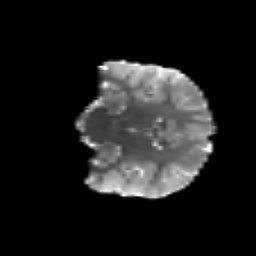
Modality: T2w
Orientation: coronal
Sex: male
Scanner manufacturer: siemens
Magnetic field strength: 3 T
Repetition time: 5 s
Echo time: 0.071 s